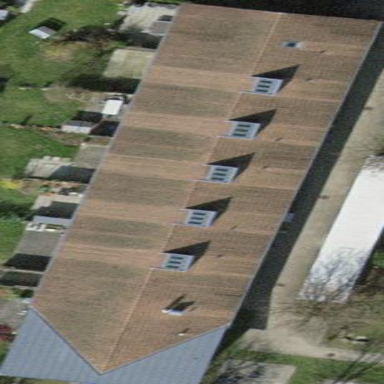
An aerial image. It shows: Terrace-style building with gabled roof.